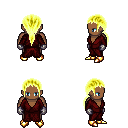
a pixel art fantasy rpg character, male body template, human, dark skin, red robe, gold greaves, gold ponytail hairstyle, metal gloves, gold boots, four views (front, back, left, right), 2x2 character sprite sheet, small pixel art, hard edges, no anti-aliasing